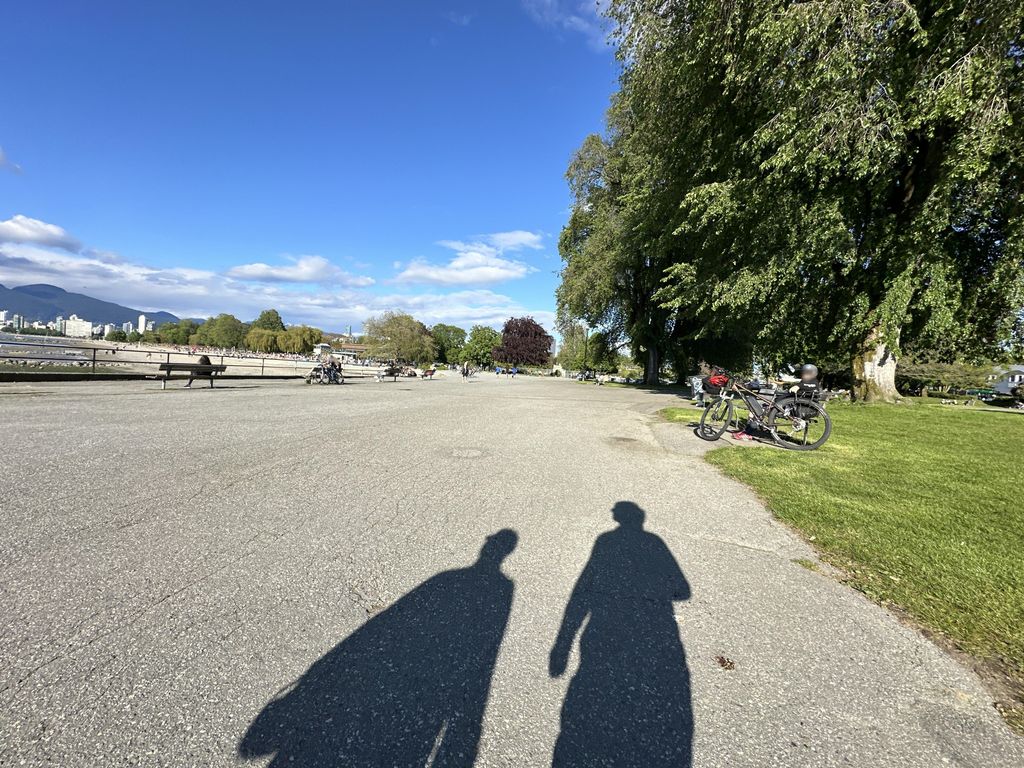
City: vancouver